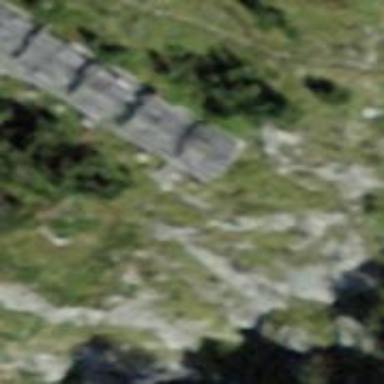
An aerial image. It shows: Structure designed for avalanche protection.